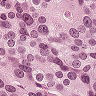
Metastatic tissue present: yes